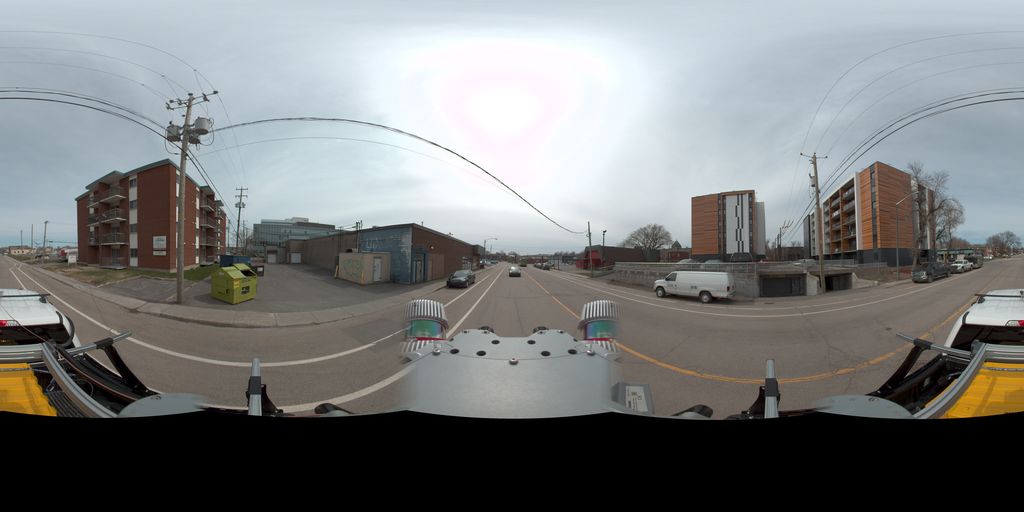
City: quebec_city